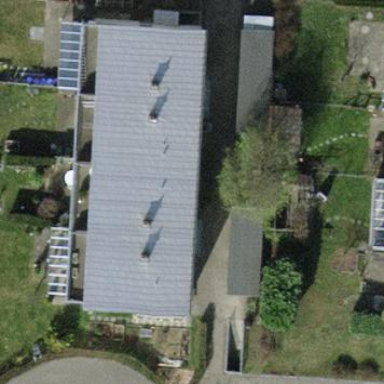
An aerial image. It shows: Terrace building with flat roof.